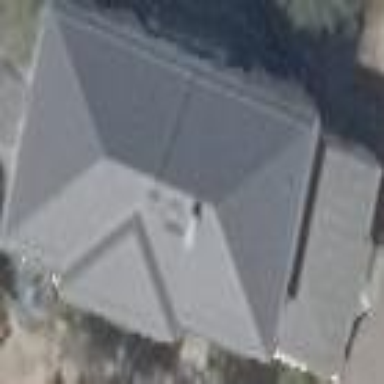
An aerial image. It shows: Historic yellow house with hipped gray zinc roof.